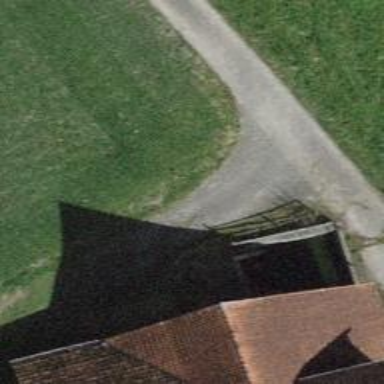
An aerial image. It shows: Farm.